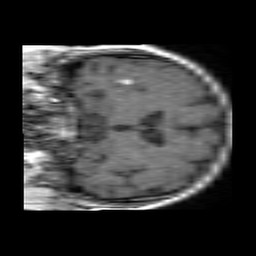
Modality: T1w
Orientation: coronal
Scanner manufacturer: philips
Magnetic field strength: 1.5 T
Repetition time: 0.7323 s
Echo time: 0.015 s